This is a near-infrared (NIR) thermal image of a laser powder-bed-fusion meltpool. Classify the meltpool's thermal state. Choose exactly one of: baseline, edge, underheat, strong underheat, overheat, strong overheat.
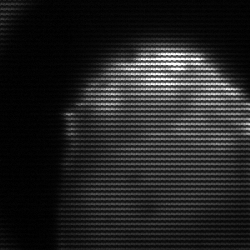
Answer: edge